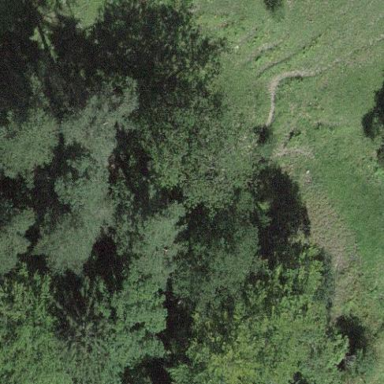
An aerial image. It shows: Forest area.